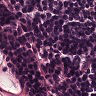
Metastatic tissue present: no